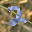
Label: 2